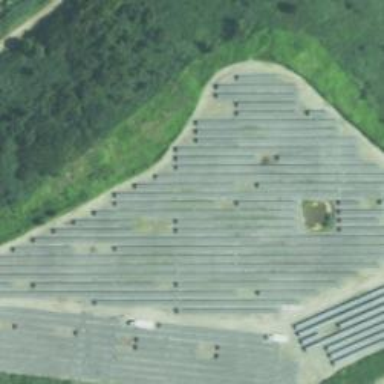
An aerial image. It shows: Solar power plant utilizing photovoltaic technology.